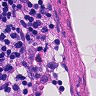
Metastatic tissue present: no